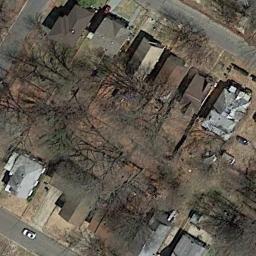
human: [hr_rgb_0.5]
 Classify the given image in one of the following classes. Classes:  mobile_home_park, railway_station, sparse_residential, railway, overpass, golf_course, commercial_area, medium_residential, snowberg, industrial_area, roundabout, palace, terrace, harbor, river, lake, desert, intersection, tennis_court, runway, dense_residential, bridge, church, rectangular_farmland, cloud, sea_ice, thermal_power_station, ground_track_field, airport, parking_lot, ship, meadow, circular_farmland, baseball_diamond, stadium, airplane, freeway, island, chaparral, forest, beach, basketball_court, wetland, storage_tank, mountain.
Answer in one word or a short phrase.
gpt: medium_residential